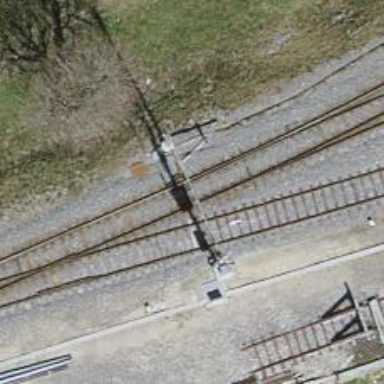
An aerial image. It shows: Railway switch.